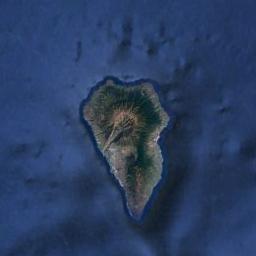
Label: island